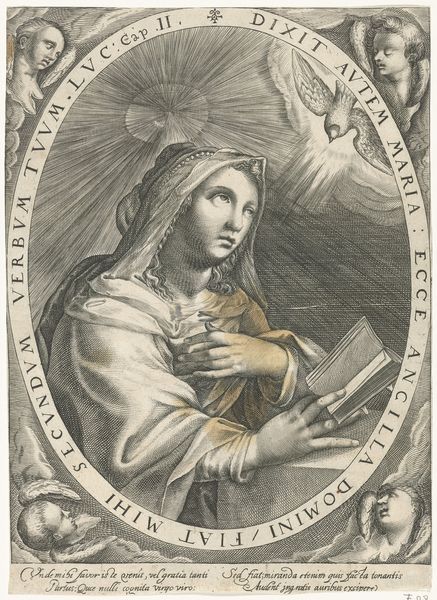
Titel: Annunciatie (Maagd Maria)
Künstler: Crispijn van de (I) Passe
Standort: Amsterdam
Institution: Rijksmuseum
Schlagwörter: hands, men, religious, white, black, face, hair, lady, nose, portrait, woman, looking, hand, angel, angels, cloud, heaven, sky, head, sun, light, oval, chin, mouth, scarf, bird, eagle, fly, saint, faces, wings, mary magdalene, virgin, cherub, cherubs, reading, madonna, prayer, shine, dove, finger, fingers, god, book, lips, cheek, maria, mary, bible, forehead, round, pray, faith, trust, wing, star, praying, latin, angle, heads, text, babies, halo, holy, bibel, infants, holy mary, prey, blessed, santa maria, saint mary, pigeon, second, gratia, secundum, angelslatin